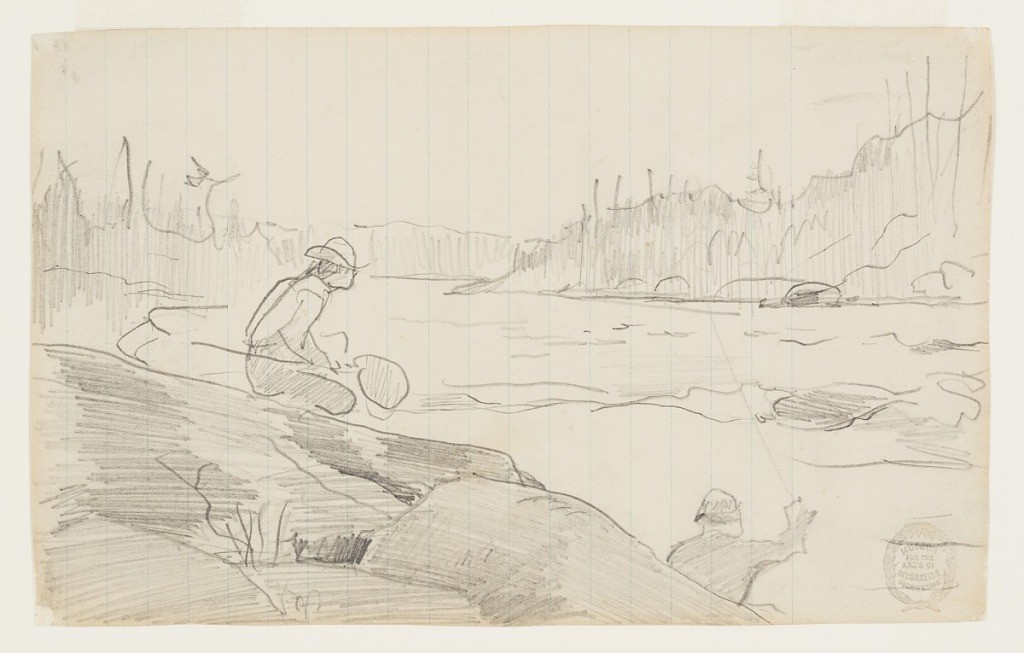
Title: Men Fishing with a Rod and Net
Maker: Winslow Homer, American, 1836–1910
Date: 1897
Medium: Graphite on paper
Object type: Drawing
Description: Sketch of a stream with a rocky bank in the foreground, beside which are seen the head and shoulders of a male figure casting with a long rod and a man with a net crouching on the rocks in the middleground, with trees visible in background.